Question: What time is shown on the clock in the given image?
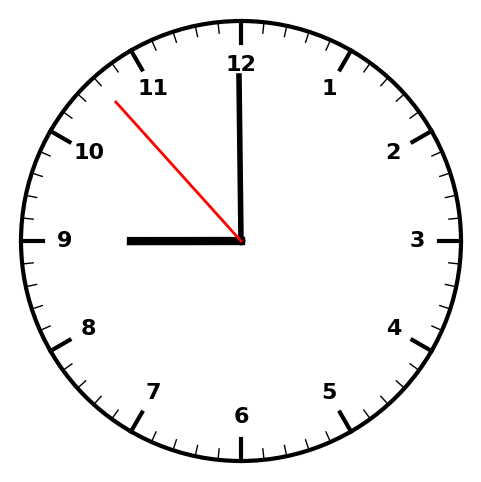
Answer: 08:59:53